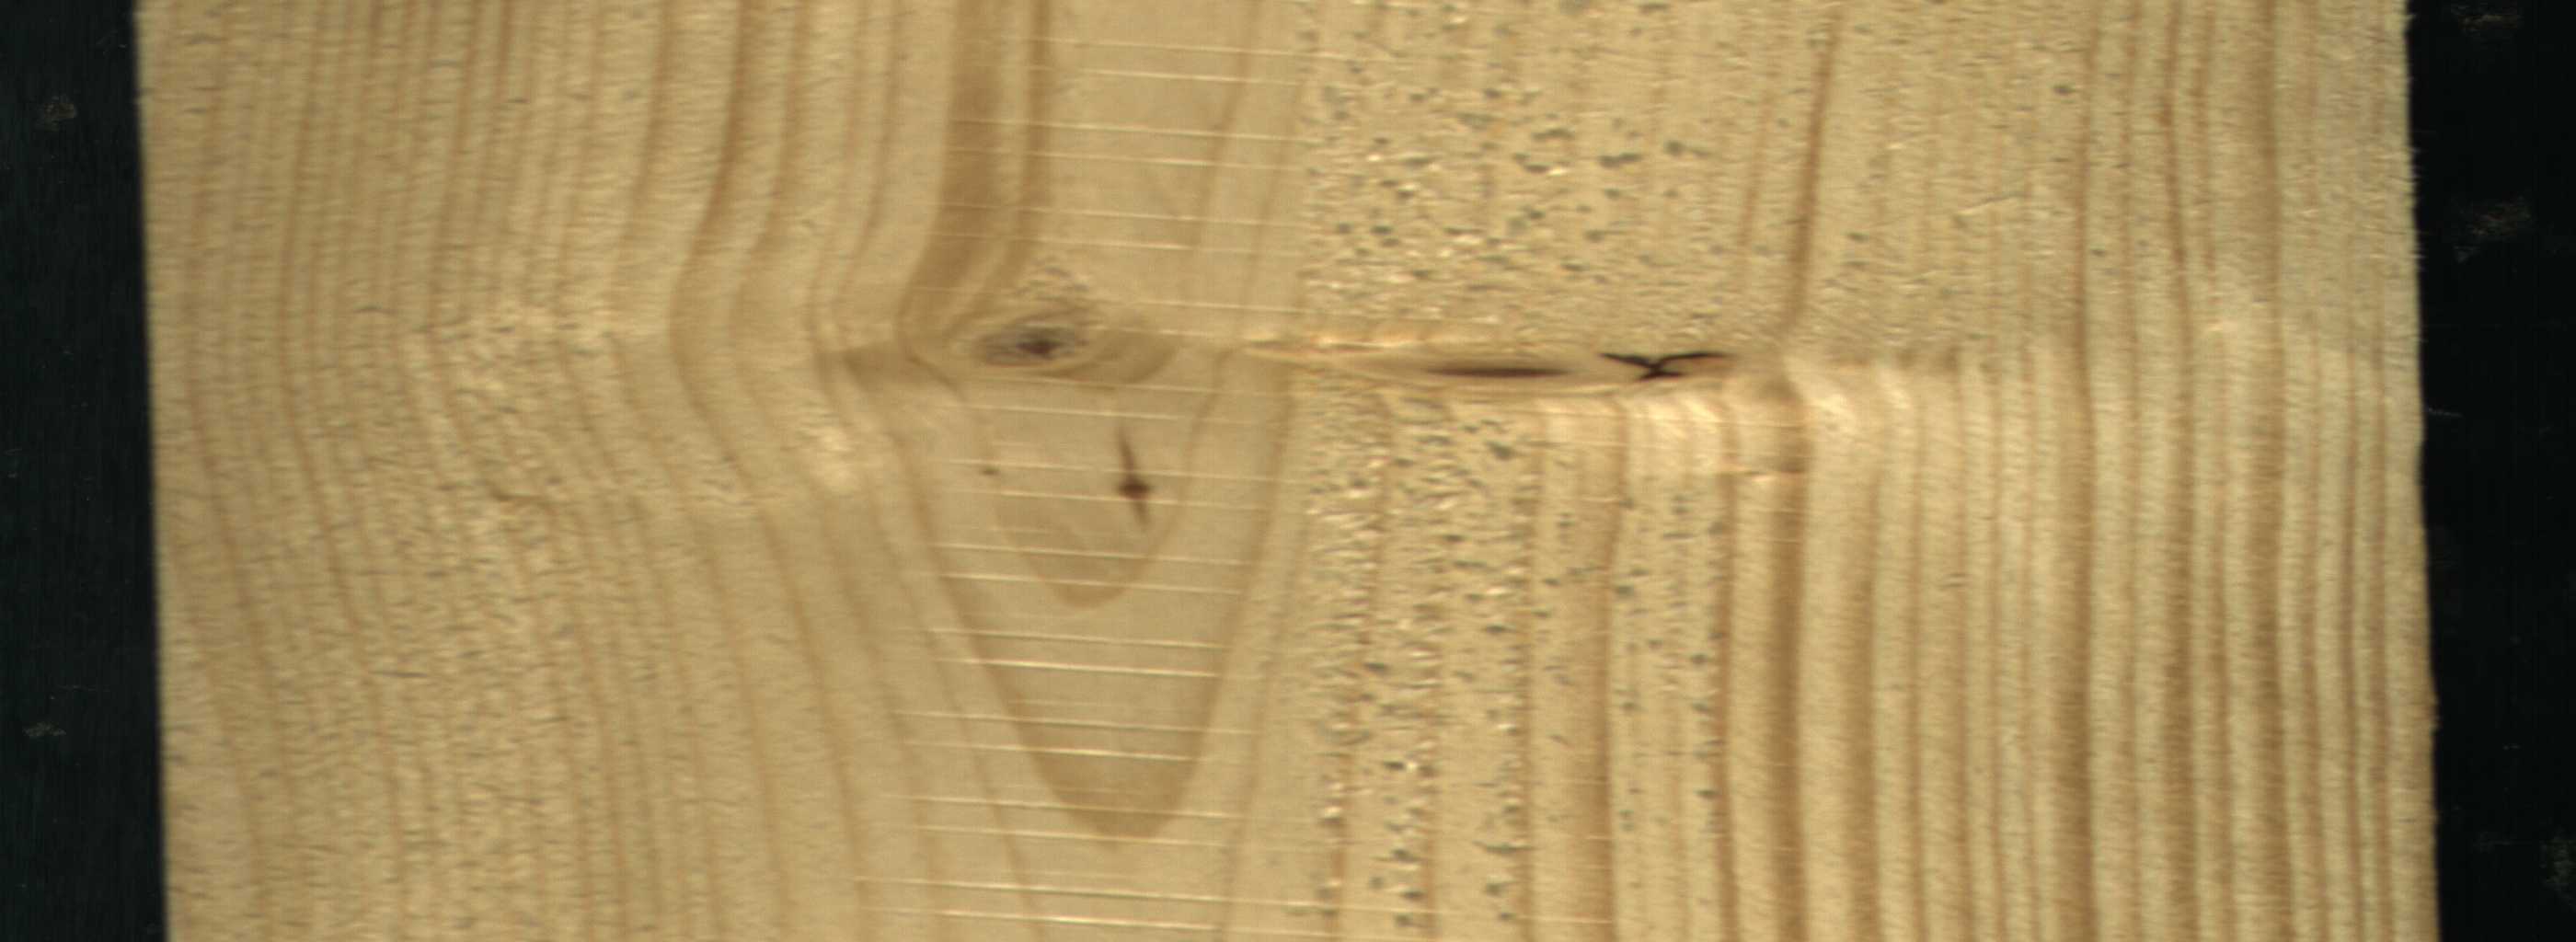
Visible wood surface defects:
Dead_Knot
Live_Knot
Live_Knot
Live_Knot